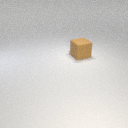
large brown rubber cube